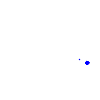
Particle: electron